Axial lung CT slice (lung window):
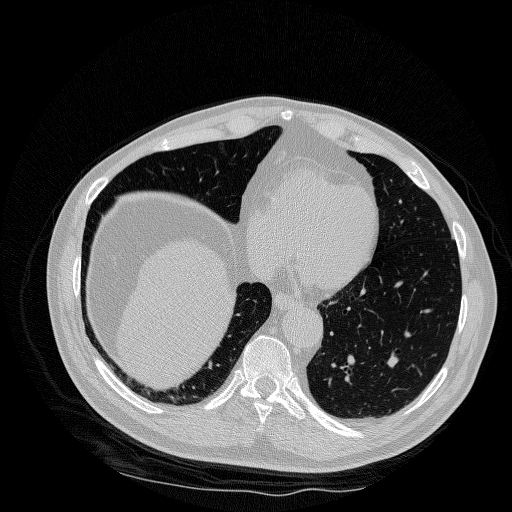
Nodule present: no